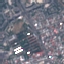
Land use / land cover class: Residential